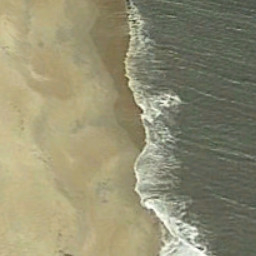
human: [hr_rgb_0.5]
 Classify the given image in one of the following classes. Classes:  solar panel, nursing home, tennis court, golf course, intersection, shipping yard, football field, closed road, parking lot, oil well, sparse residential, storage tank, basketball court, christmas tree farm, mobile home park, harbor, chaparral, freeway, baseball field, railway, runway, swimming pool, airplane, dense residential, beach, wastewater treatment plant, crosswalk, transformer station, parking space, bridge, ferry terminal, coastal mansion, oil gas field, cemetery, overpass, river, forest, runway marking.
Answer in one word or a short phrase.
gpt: beach